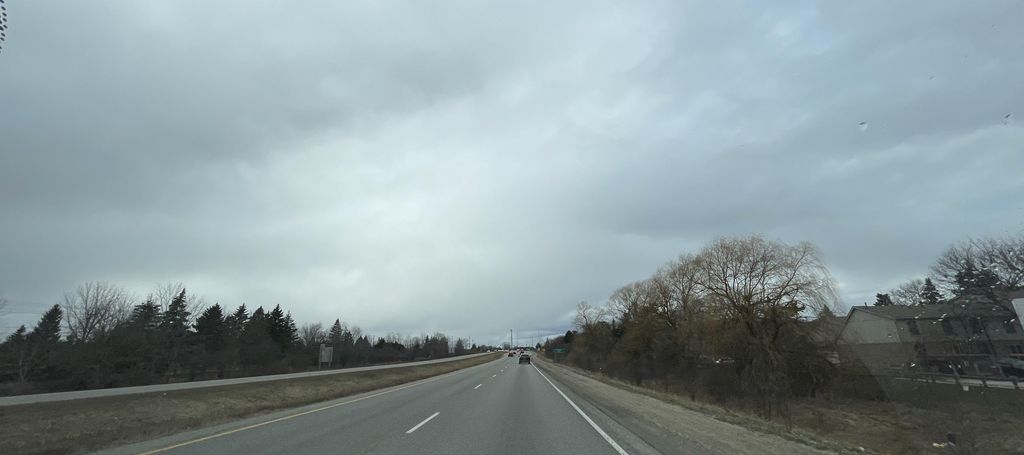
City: kitchener-waterloo